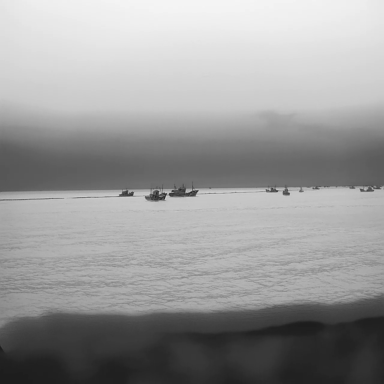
There are ten objects shown in the infrared image, including nine bulk_carriers, and a sailboat.